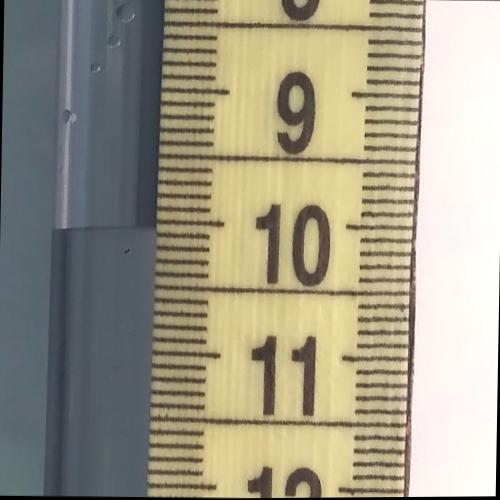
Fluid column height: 10.1 cm